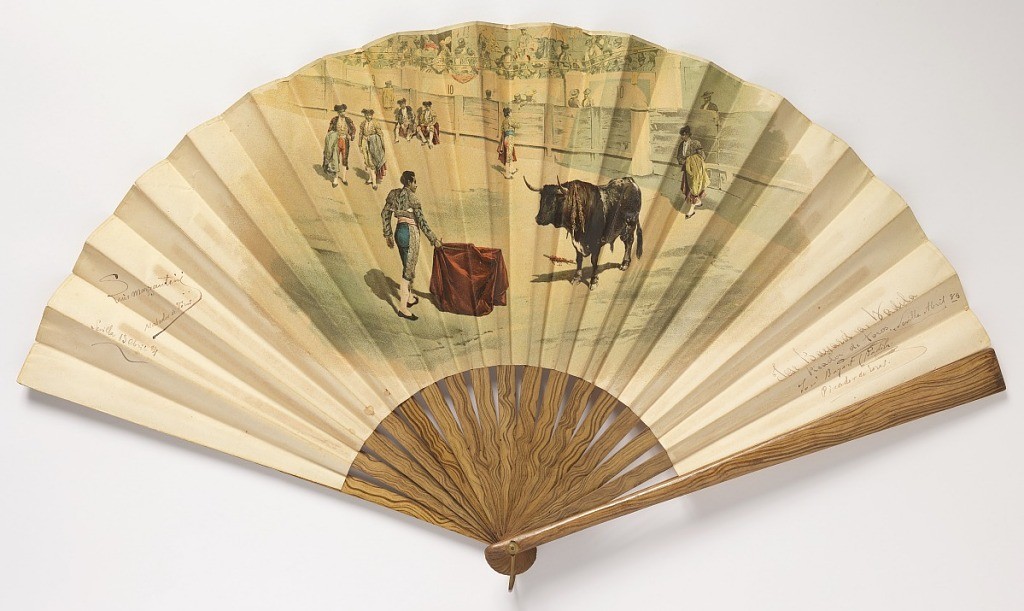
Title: Pleated fan
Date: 1884–1885
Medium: Paper leaf with chromolithograph; varnished and painted wood sticks
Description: Pleated fan, paper leaf with chromolithograph showing a bullfighting scene on the obverse. Girl dancing at a cafe frequented by bullfighters on the reverse. Varnished wood sticks with painted grain.